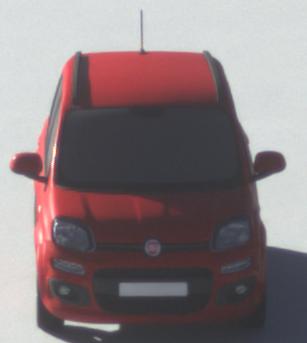
Make: Fiat
Model: Panda 1.2 8V
Detailed model: Panda (312)
Model produced from: 2013/02
Model produced until: 2013/12
Doors: 5
Color: red
Road condition: dry road
Daytime: morning or afternoon
Contrast: high contrast